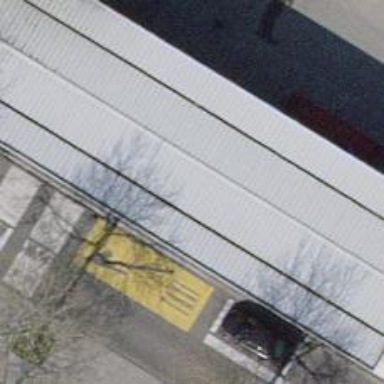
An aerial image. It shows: Taxi stand.